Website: home-depot
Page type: account-selection
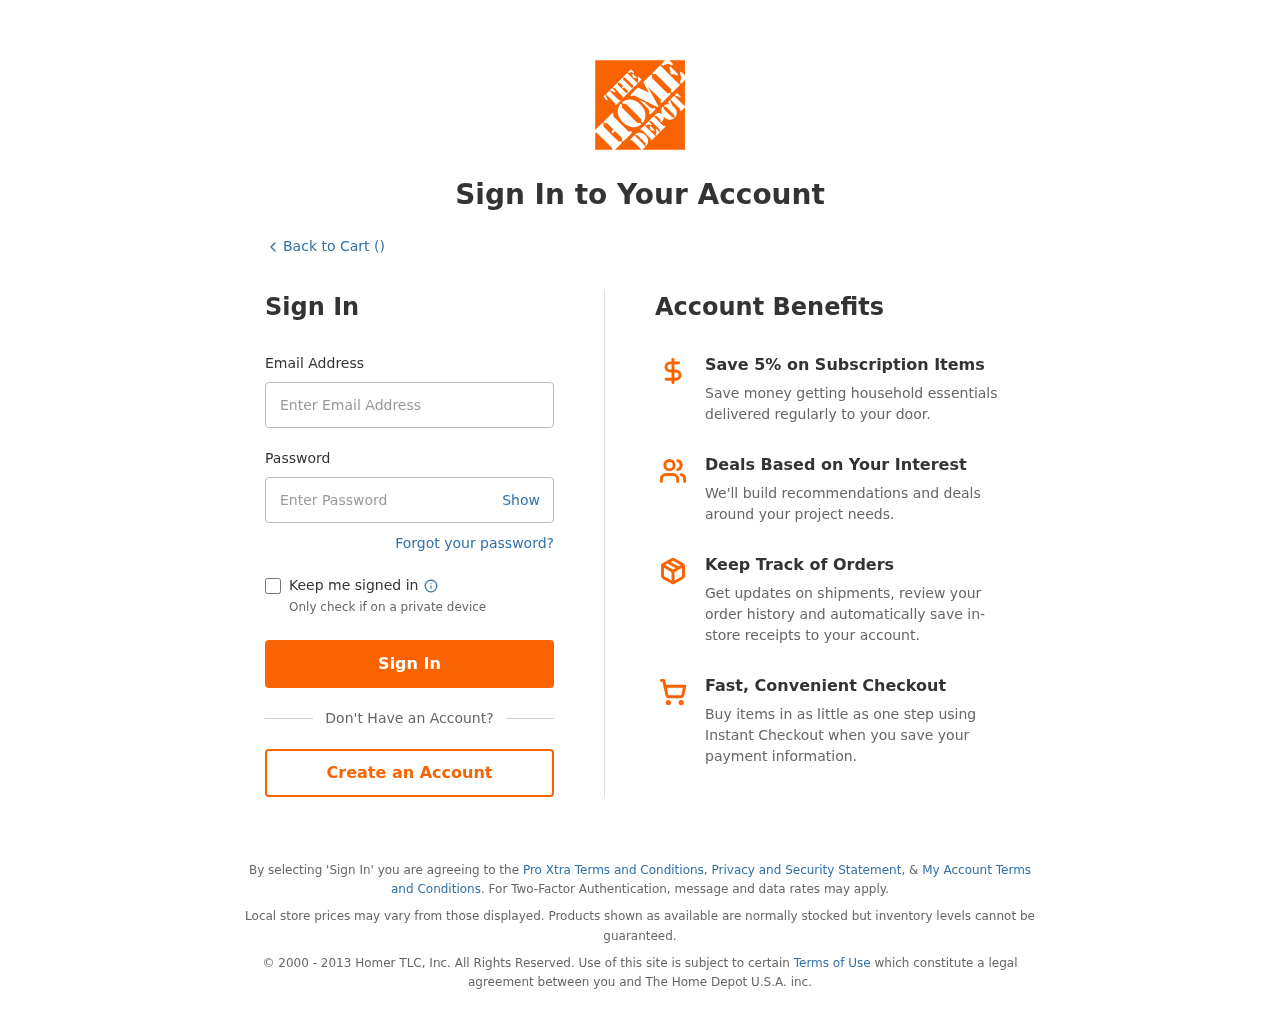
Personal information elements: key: PII_LOGIN_USERNAME
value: miguelmoore53